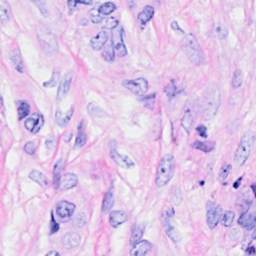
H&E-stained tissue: Breast